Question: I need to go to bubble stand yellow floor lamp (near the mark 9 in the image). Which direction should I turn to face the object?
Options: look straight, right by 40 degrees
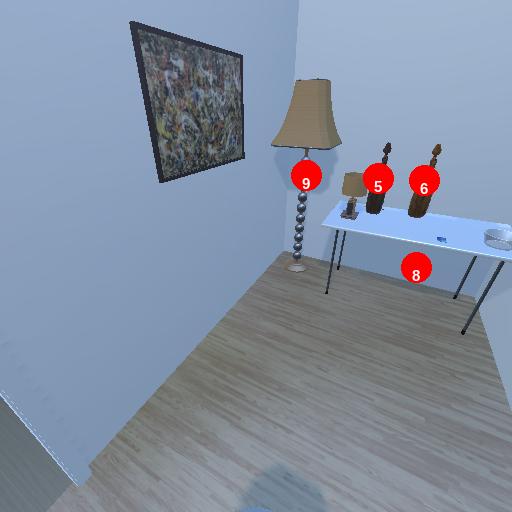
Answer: look straight